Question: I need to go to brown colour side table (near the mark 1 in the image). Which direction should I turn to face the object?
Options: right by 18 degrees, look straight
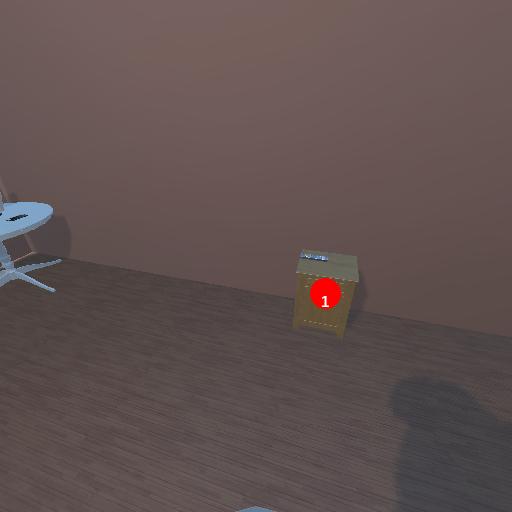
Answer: right by 18 degrees